Aerial crown-view tile of a tropical tree (Barro Colorado Island, Panama), acquired 20250217:
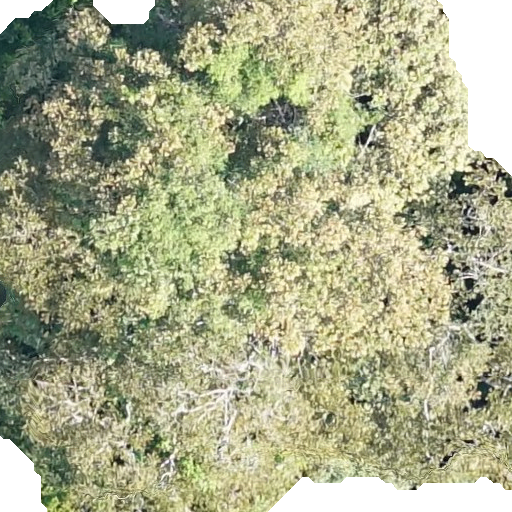
Species: Dipteryx oleifera
GBIF accepted scientific name: Dipteryx oleifera
Crown area: 435.363 m²